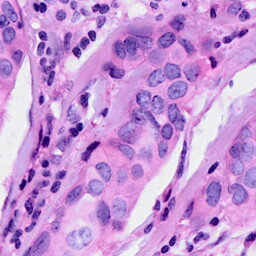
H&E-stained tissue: Breast